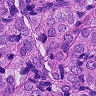
Metastatic tissue present: yes